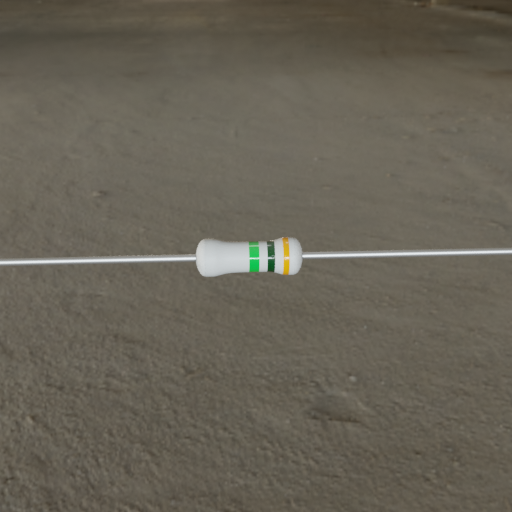
Resistor colour bands (in order): green, black, orange